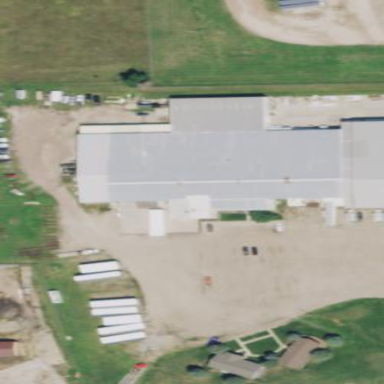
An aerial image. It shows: Industrial building.